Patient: sex M, age 48
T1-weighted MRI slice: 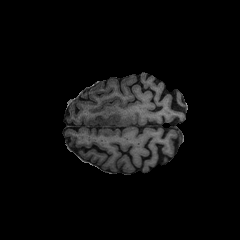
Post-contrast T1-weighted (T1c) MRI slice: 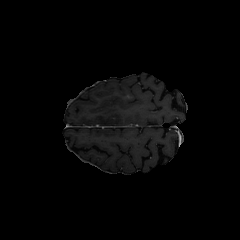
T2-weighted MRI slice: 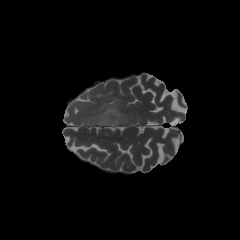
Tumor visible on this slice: yes
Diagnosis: Astrocytoma, IDH-mutant
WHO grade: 3